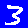
Digit: 3